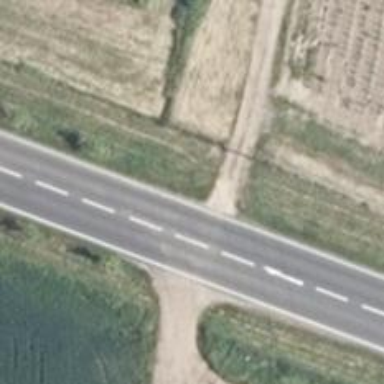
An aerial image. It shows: Tertiary road with asphalt surface.